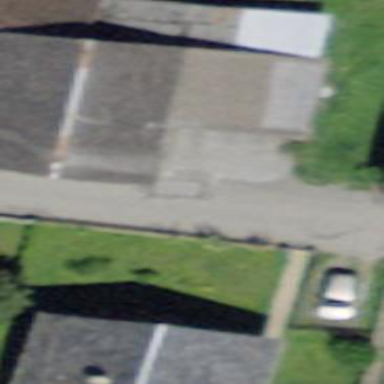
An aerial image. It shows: Barn.